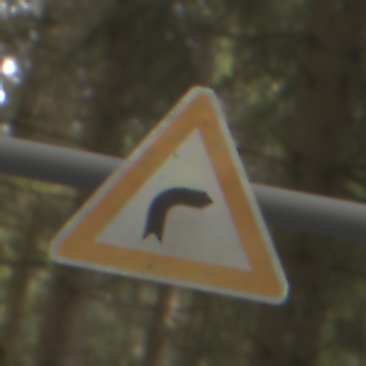
Verkehrszeichen: KurveRechts
Umgebung: Outdoor, Nature
Tageszeit: MorningAfternoon
Wetter: Overcast
Licht: Natural
Jahreszeit: Winter
Kontrast: LowContrast